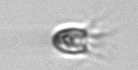
Label: Balanion